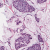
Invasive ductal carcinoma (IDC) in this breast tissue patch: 1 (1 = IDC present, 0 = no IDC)